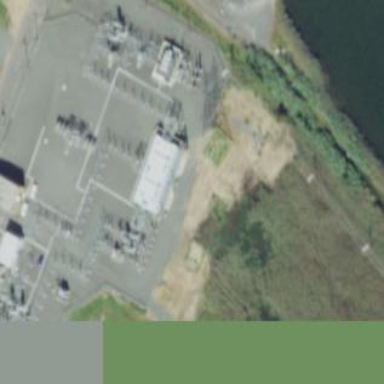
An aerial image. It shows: Distribution substation with surrounding fence.